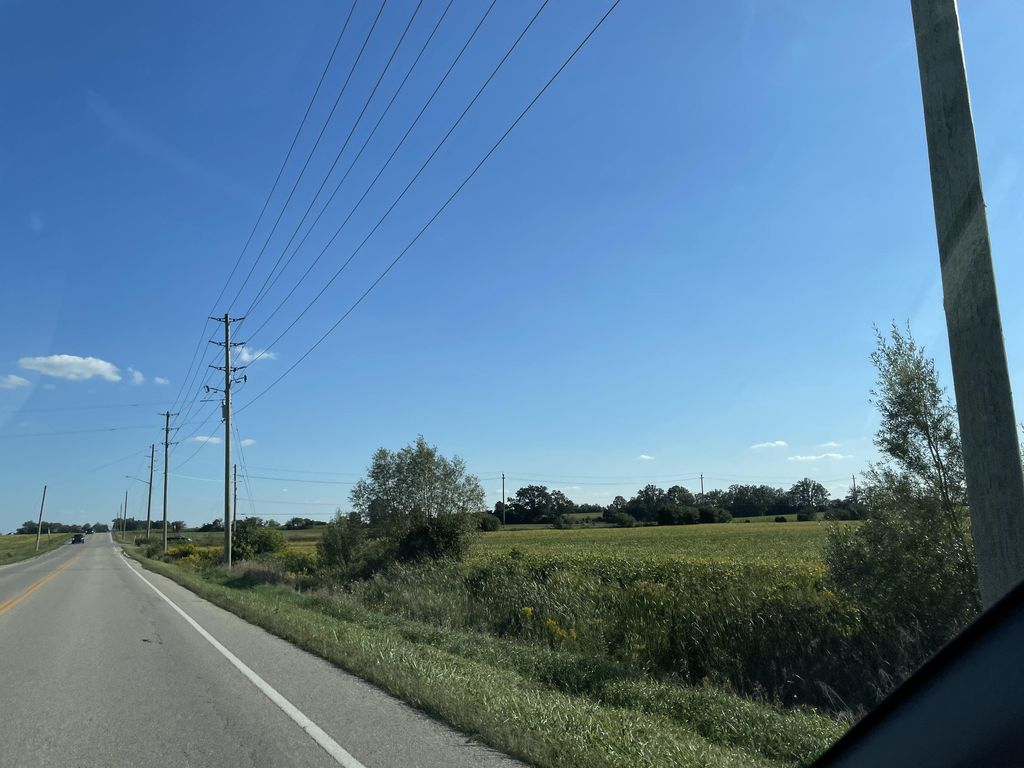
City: kitchener-waterloo